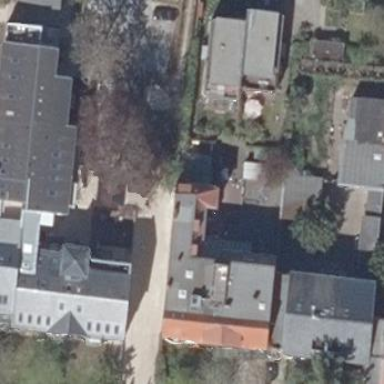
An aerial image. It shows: Historic residential building with gabled roof.